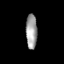
Tissue: prostate
Cell type: NK cells
Senescence score: 0.7939
Nuclear area (px): 380
Mean DAPI intensity: 160.2